Question: My 'UITableView' is pulling data from an array. Items in this array have a property called IsSelected. I am trying to put a 'UIImageView' in the cell 'contentView' for each item that is selected.
The 'UITableView' however when reusing the cell is causing my image to be reused on cells that it shouldn't. I cannot figure out for the life of me how I should be doing it differently. I have attached a screen shot showing the issue. If I keep scrolling up and down the image goes all over the place:
'''
- (UITableViewCell *)tableView:(UITableView *)tableView cellForRowAtIndexPath:(NSIndexPath *)indexPath
{
static NSString *SchoolCellIdentifer = @"SchoolCellIdentifier";
SchoolInfoItem *item = [self.schoolsArray objectAtIndex:indexPath.row];
UITableViewCell *cell = [tableView dequeueReusableCellWithIdentifier:SchoolCellIdentifer];
if (cell == nil)
{
cell = [[UITableViewCell alloc] initWithStyle:UITableViewCellStyleDefault reuseIdentifier:SchoolCellIdentifer];
cell.contentView.backgroundColor = [BVColors WebDarkBlue];
}
cell.textLabel.text = item.Name;
if ([item.selected isEqualToString:@"1"])
{
cell.contentView.backgroundColor = [BVColors WebBlue];
UIImageView *selectedItemCheckMarkIcon = [[UIImageView alloc] initWithFrame:CGRectMake(300, 13, 17, 17.5)];
[selectedItemCheckMarkIcon setImage:[UIImage imageNamed:@"check-mark.png"]];
[cell.contentView addSubview:selectedItemCheckMarkIcon];
}
else
{
cell.contentView.backgroundColor = [BVColors WebDarkBlue];
}
return cell;
}
'''

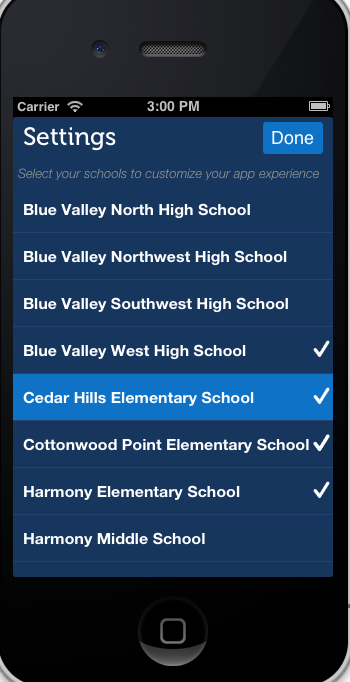
Answer: You need to make sure the 'UIImageView' is getting removed from the cell content view. It looks like in your code when a cell gets dequeued that imageview is still in the cells view hierarchy.
Best solution is to have your cell hold onto a reference to the image view and remove it when necessary.
Take the following:
'''
if ([item.selected isEqualToString:@"1"])
{
cell.contentView.backgroundColor = [BVColors WebBlue];
cell.myImageView = [[UIImageView alloc] initWithFrame:CGRectMake(300, 13, 17, 17.5)];
[selectedItemCheckMarkIcon setImage:[UIImage imageNamed:@"check-mark.png"]];
[cell.contentView addSubview:cell.myImageView];
}
else
{
[cell.myImageView removeFromSuperview];
cell.myImageView = nil;
cell.contentView.backgroundColor = [BVColors WebDarkBlue];
}
'''
Note in the else case the removal of the imageview.